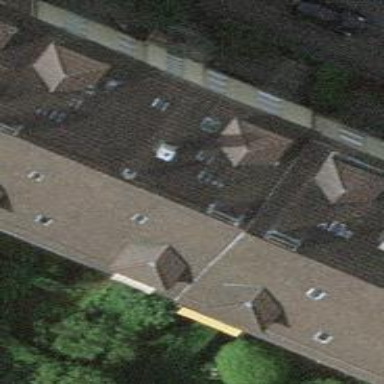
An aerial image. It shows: Residential building with hipped roof.